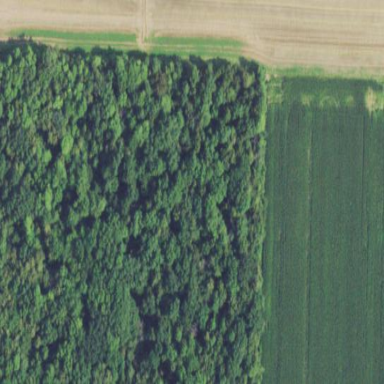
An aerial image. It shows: Beautiful woodland area.